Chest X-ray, AP view. Patient: 66 years old, sex F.
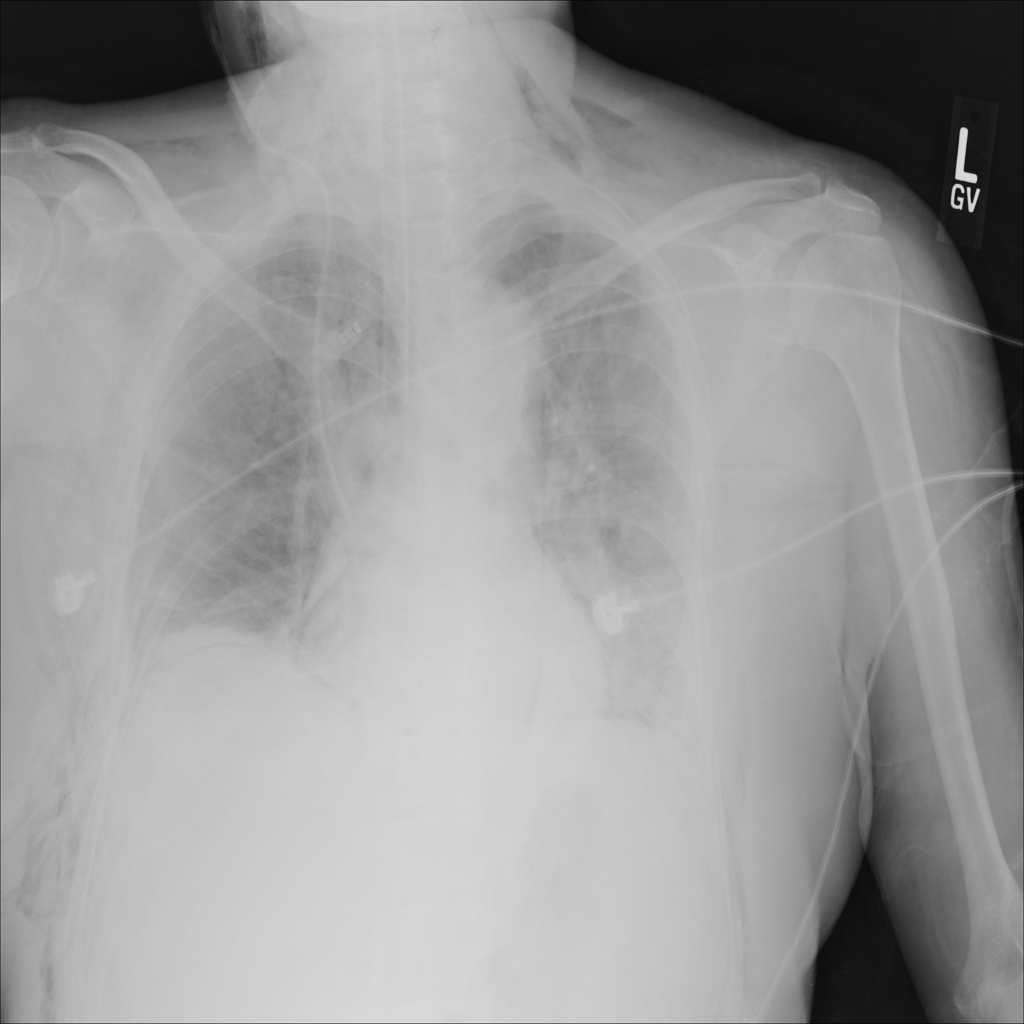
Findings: Atelectasis